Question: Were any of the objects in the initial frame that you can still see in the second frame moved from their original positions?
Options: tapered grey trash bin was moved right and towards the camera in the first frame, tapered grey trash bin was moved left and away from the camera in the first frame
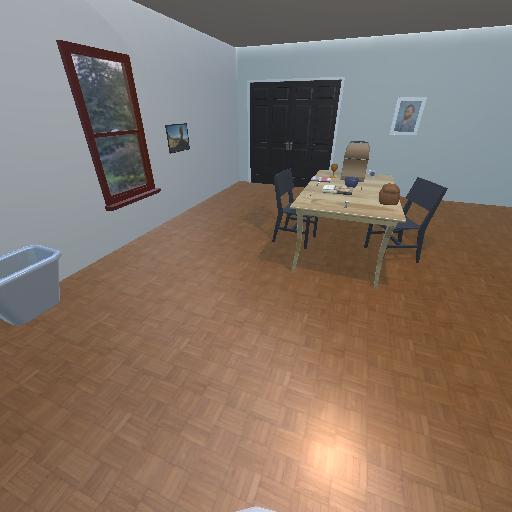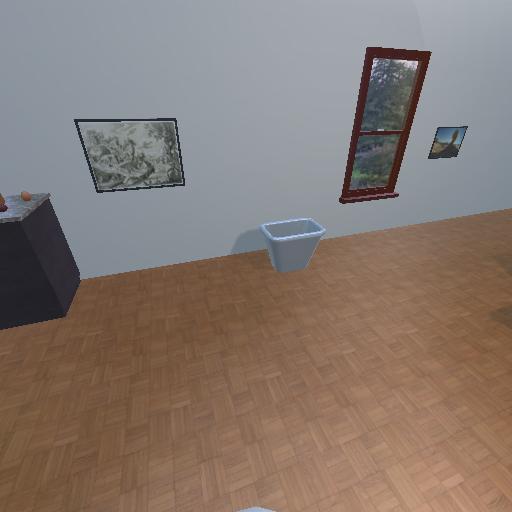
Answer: tapered grey trash bin was moved right and towards the camera in the first frame